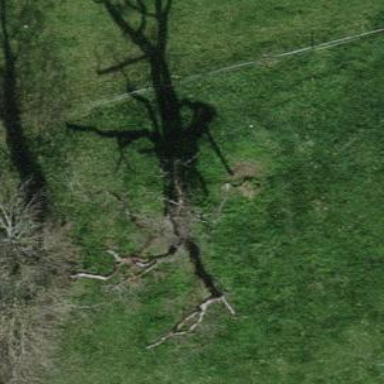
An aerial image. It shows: Single tag "natural: tree."